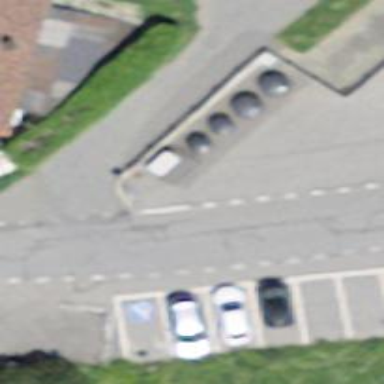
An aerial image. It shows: Recycling container for recycling.